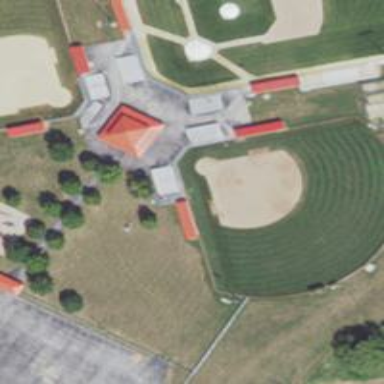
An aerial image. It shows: Baseball or softball pitch for leisure land sports.